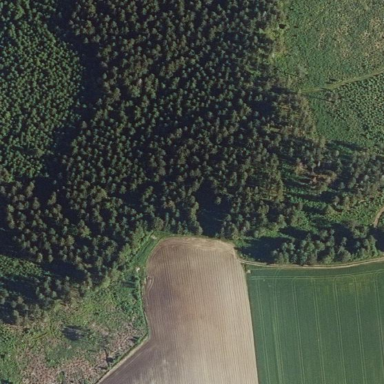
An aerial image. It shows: Forest area.